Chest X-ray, AP view. Patient: 27 years old, sex F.
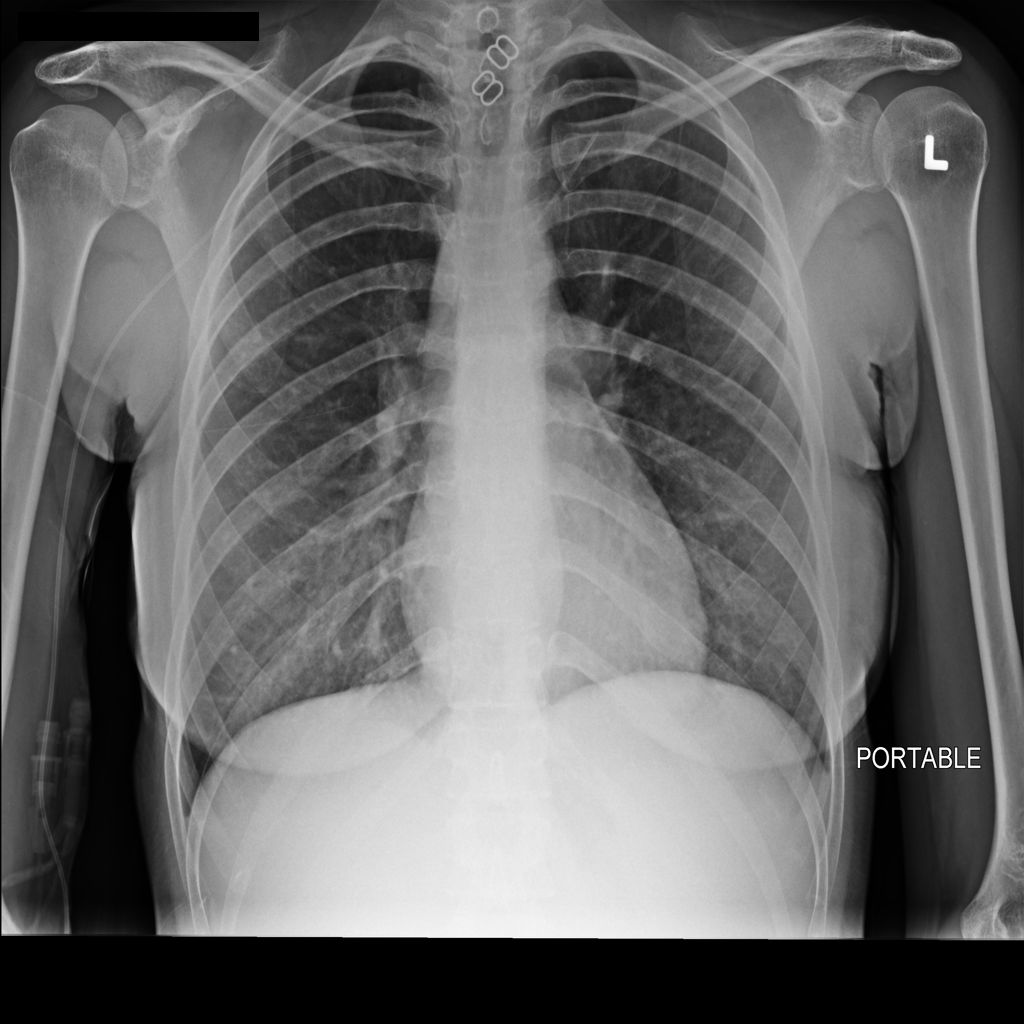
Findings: No Finding